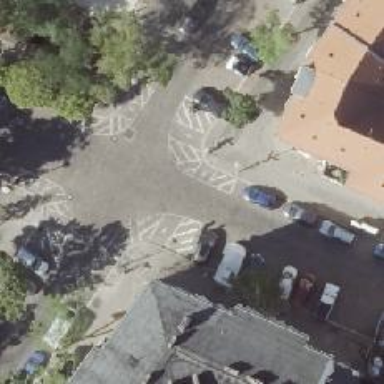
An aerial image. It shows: Unmarked crossing on footway.